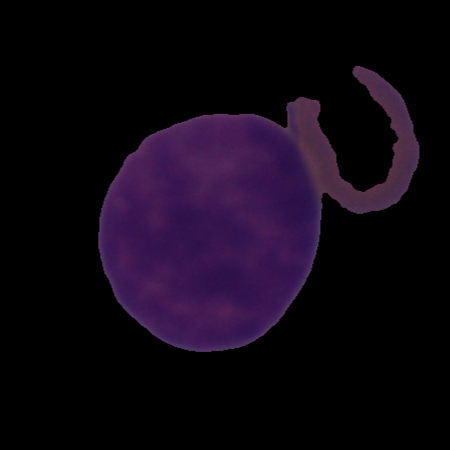
Label: cancer